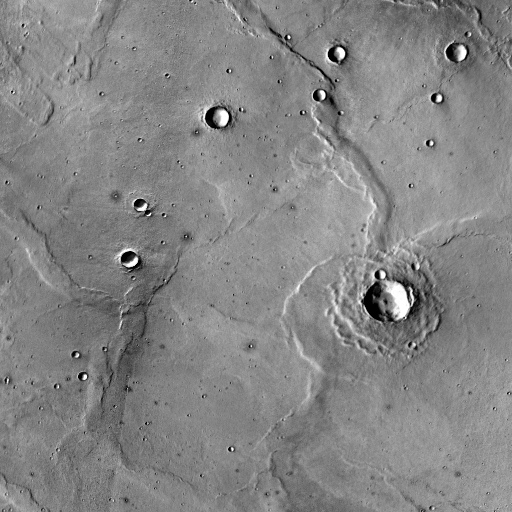
Crater classes present: Background, Other, Layered, Buried, Secondary